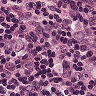
Metastatic tissue present: yes